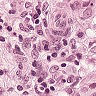
Metastatic tissue present: yes